Interaction volume radius: 5 \u00c5
Interaction volume height: 20 \u00c5
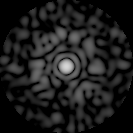
Disorder parameter: 0.8151